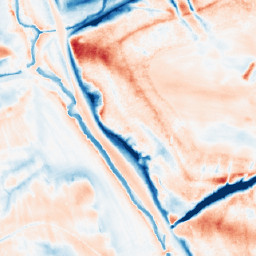
Category: classical
Decomposition family: gaussian_anisotropic
Decomposition parameters: sigma_x: 5
sigma_y: 10
Upsampling method: nearest
Upsampling parameters: scale: 2
Upsampling scale: 2